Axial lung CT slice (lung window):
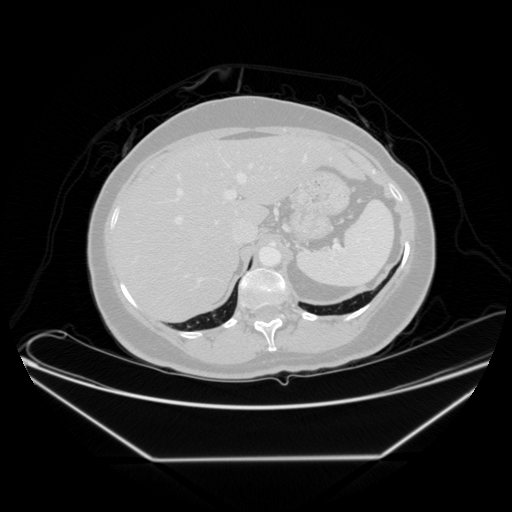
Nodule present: no